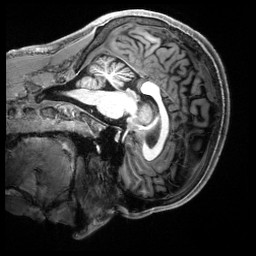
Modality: T1w
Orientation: sagittal
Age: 20
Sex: male
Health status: healthy
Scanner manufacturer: siemens
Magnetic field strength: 3 T
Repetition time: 2.5 s
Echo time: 0.00222 s